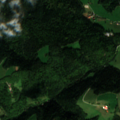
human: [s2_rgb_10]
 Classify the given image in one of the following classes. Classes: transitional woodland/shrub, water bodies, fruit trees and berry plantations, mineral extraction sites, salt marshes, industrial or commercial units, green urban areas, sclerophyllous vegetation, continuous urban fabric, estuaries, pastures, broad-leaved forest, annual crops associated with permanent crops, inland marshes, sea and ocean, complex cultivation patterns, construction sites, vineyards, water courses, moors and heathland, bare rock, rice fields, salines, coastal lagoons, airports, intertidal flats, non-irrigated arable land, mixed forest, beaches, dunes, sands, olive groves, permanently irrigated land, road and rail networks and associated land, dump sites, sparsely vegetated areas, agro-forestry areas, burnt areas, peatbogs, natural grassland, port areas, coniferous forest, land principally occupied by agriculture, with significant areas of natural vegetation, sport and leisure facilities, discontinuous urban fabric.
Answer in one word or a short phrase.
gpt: pastures, coniferous forest, mixed forest